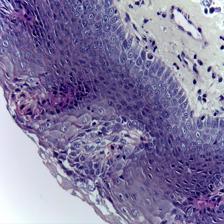
Diagnosis: Normal